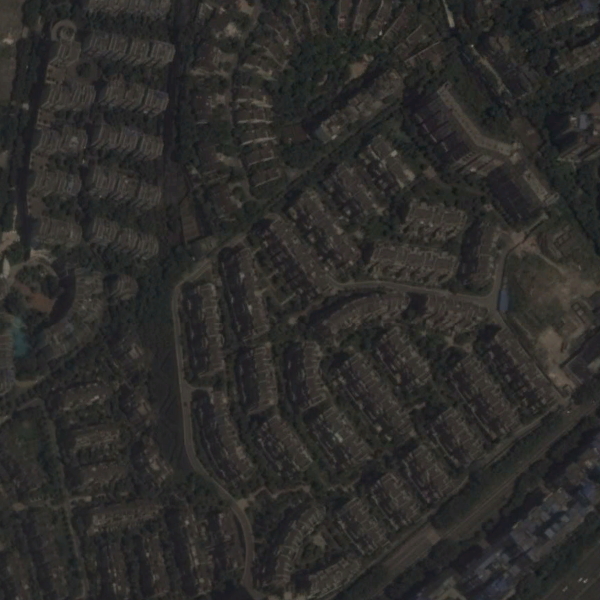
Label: DenseResidential